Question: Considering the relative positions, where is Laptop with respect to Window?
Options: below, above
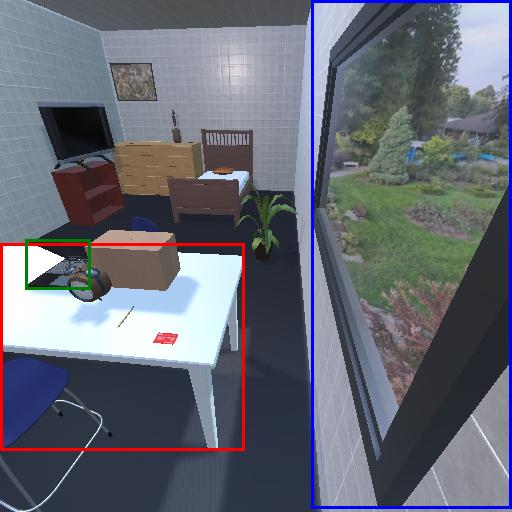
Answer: below